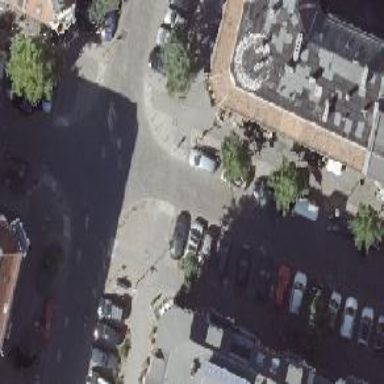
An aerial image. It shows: Unmarked crossing with kerb extension on both sides.